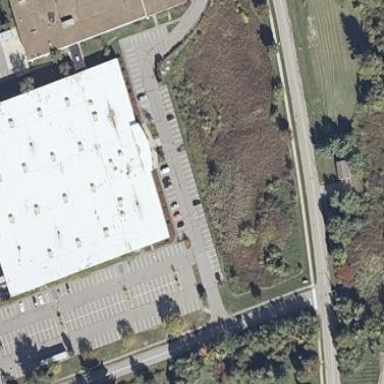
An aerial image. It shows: Commercial building.